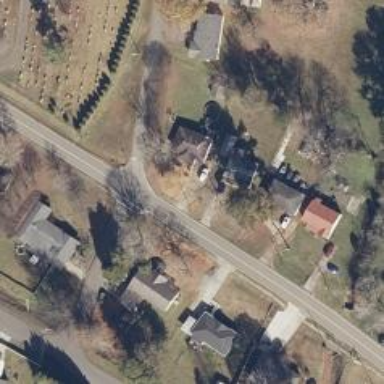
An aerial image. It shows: Residential road.